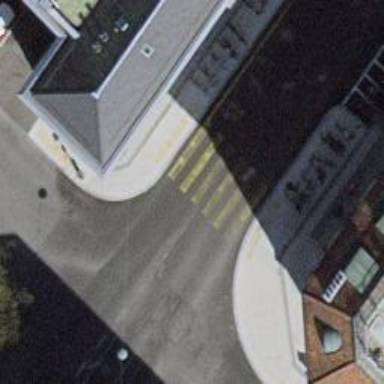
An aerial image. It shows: Unmarked crossing on the road.